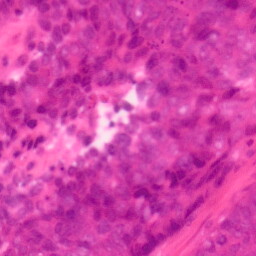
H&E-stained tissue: Colon